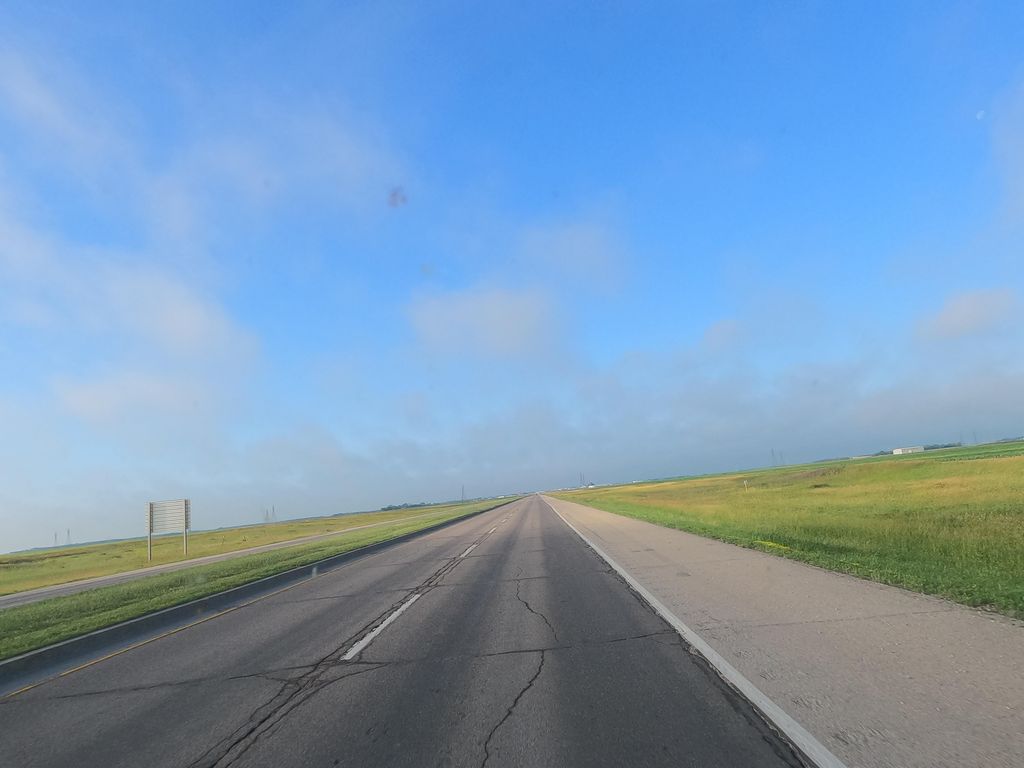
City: winnipeg